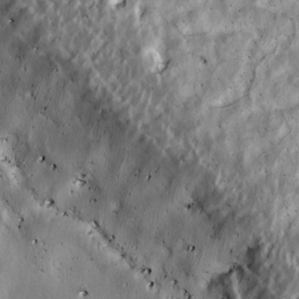
Label: non_frost